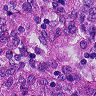
Metastatic tissue present: yes